Question:
I know how to add the footer but how to add the header(login box) at the middle as in the screen
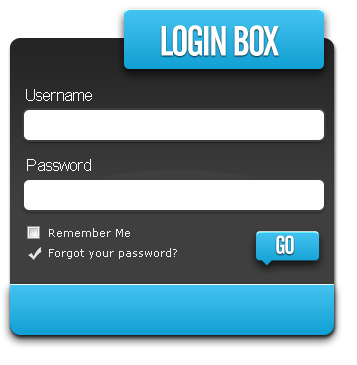
Answer: 1. Use Relative layout
2. Use transparent image for Login box
3. and more add this layout in Dialog will give good look to your app